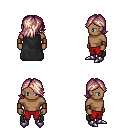
a pixel art fantasy rpg character, male body template, human, dark skin, black cape, red pants, white blonde swoop hairstyle, leather bracers, metal boots, four views (front, back, left, right), 2x2 character sprite sheet, small pixel art, hard edges, no anti-aliasing